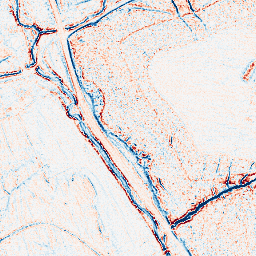
Category: edge_preserving
Decomposition family: anisotropic_diffusion
Decomposition parameters: iterations: 5
kappa: 30
gamma: 0.1
Upsampling method: bilinear
Upsampling parameters: scale: 8
Upsampling scale: 8